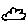
Label: cloud